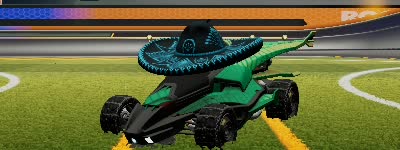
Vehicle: aftershock